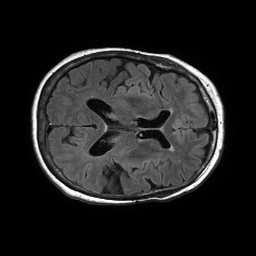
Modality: FLAIR
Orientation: axial
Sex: female
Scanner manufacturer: philips
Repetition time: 11 s
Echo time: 0.125 s